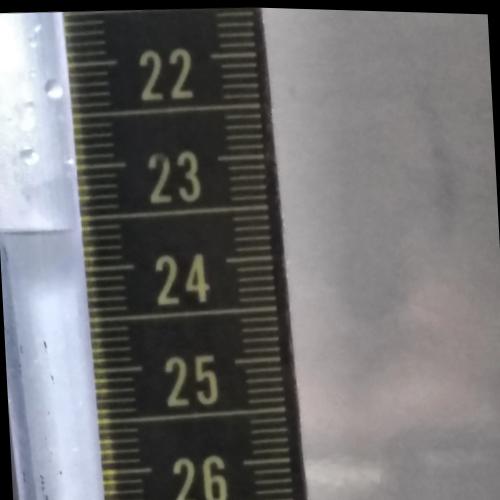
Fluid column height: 23.6 cm